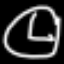
Label: clock